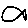
Label: fish